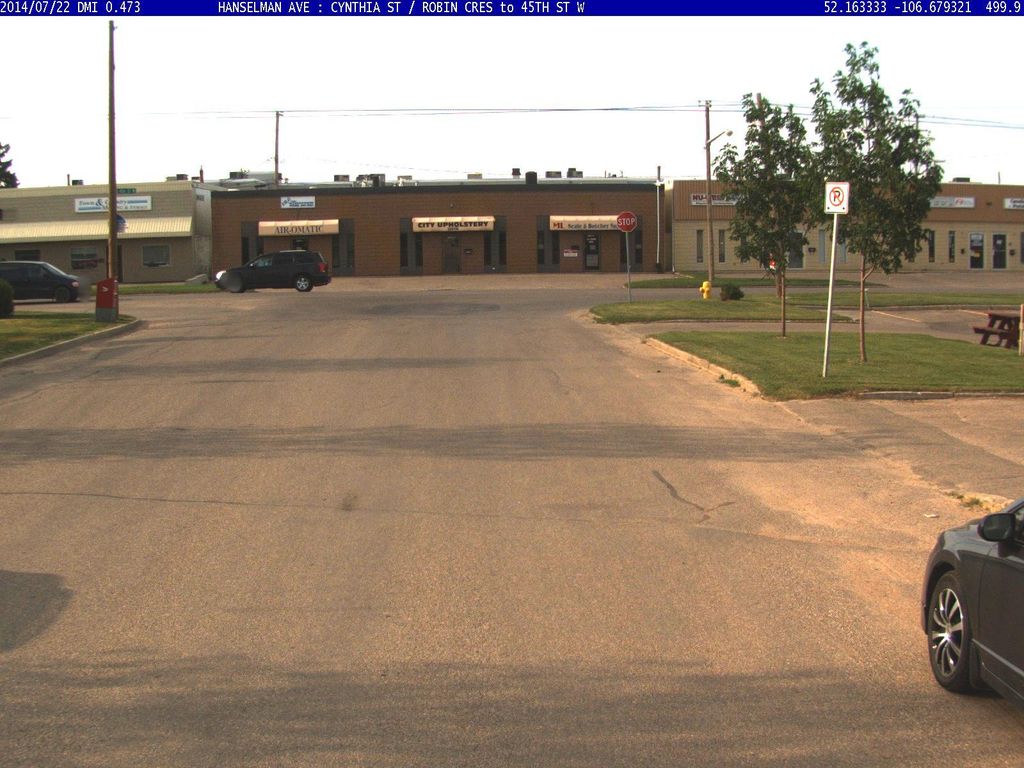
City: saskatoon